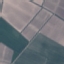
Label: AnnualCrop